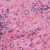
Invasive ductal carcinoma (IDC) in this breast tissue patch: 0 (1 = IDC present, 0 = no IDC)